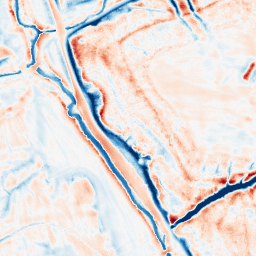
Category: edge_preserving
Decomposition family: bilateral
Decomposition parameters: d: 21
sigma_color: 100
sigma_space: 50
Upsampling method: quintic
Upsampling parameters: scale: 4
Upsampling scale: 4